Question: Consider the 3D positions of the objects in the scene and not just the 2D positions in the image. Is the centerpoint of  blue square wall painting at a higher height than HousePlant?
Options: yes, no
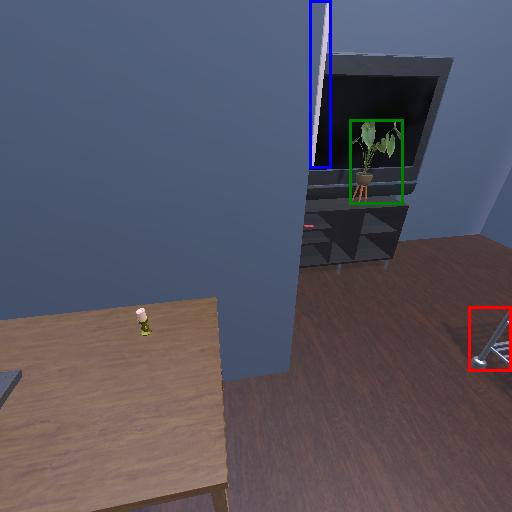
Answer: yes